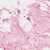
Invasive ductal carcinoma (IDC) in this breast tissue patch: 0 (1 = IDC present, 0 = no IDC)